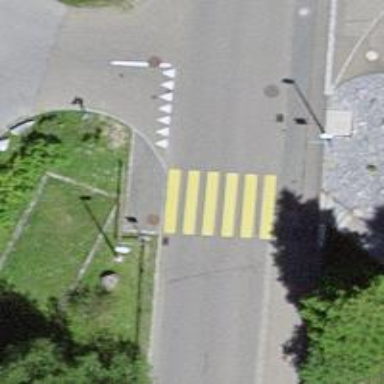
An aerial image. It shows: Zebra crossing on the road.